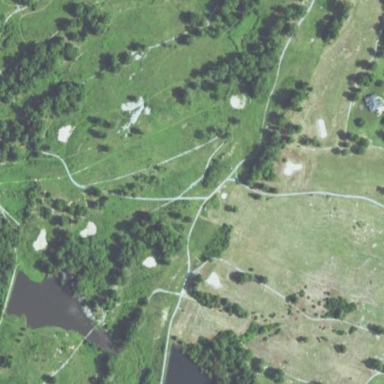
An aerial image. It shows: Golf course surrounded by greenery.